Question: I have the following View:

I want to search there for, let's say: propertyname like 'Umax' and value_num = 550
but to display all properties from that part(s) (part_id) then. So in that case i would like to see all properties from parts 8, 10 and 11.
And in addition I'd like to do that for more cases. Like: propertyname like 'Umax' and value_num = 550 and propertyname like 'Imax' and value_num = 5.5
which should show just all properties from part 8.
Maybe I'm trying it in the completly wrong way, but I'm really struggling at this point right now!
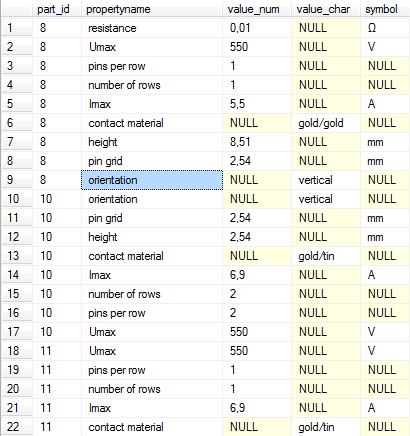
Answer: You can use 'EXISTS()'.
'''
SELECT a.*
FROM tableName a
WHERE EXISTS
(
SELECT 1
FROM tableName b
WHERE a.part_ID = b.part_ID AND
b.propertyname = 'umax' AND
b.value_num = 8
)
'''